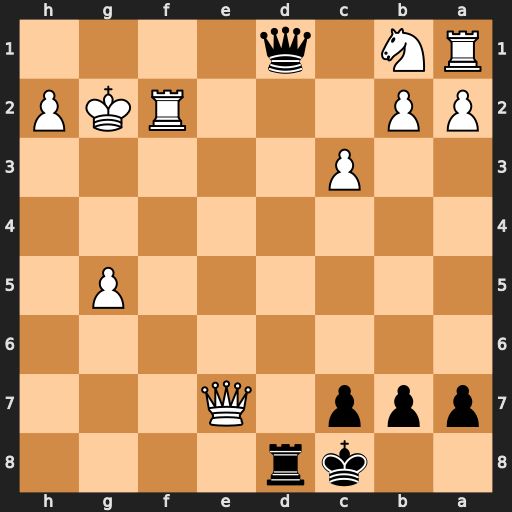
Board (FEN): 2kr4/ppp1Q3/8/6P1/8/2P5/PP3RKP/RN1q4
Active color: b
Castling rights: -
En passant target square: -
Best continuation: Qg4+ Kf1 Rd1+ Qe1 Qh3+ Rg2 Qf3+